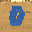
Label: 0